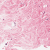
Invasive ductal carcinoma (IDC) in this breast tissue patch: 0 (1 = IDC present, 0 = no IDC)